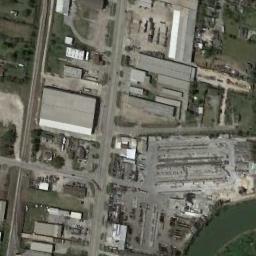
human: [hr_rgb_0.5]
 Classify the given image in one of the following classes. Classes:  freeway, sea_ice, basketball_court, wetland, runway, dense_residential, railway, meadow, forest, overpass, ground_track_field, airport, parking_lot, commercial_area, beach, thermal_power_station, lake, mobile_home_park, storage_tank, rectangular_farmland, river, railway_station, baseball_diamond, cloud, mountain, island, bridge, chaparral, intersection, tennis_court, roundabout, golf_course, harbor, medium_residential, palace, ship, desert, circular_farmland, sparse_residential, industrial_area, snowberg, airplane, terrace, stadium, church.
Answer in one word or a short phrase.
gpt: industrial_area